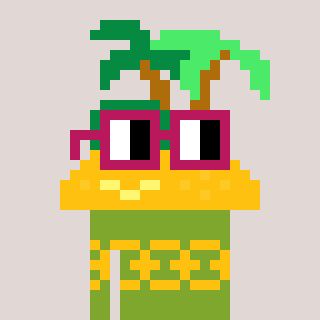
a pixel art character with square dark red glasses, a island-shaped head and a slimegreen-colored body on a warm background